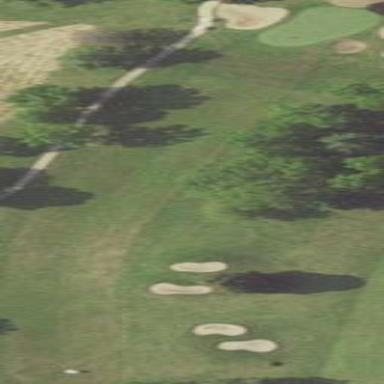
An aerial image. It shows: Grassy area designated as golf fairway.